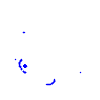
Particle: proton